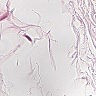
Metastatic tissue present: no